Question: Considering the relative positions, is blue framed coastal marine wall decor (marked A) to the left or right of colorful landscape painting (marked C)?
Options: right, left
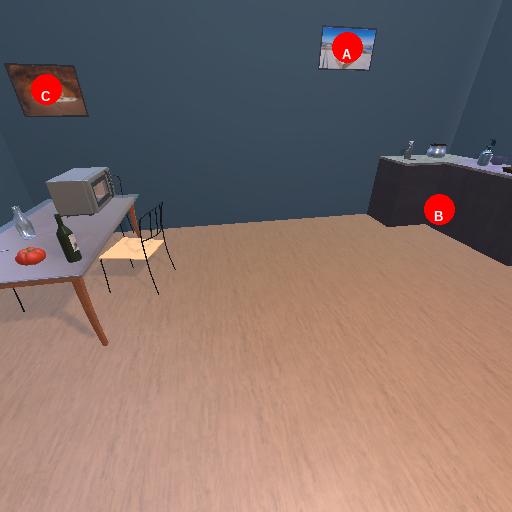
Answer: right